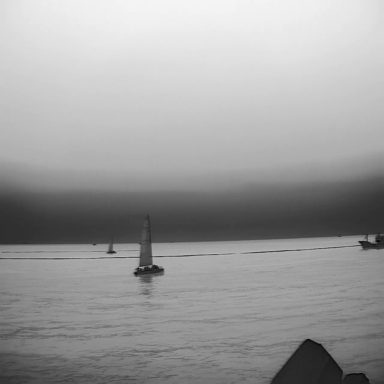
There are four objects shown in the infrared image, including two sailboats, and two bulk_carriers.